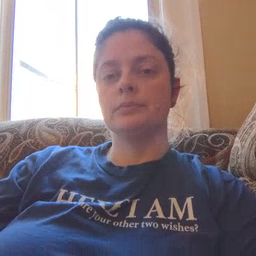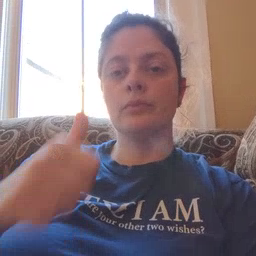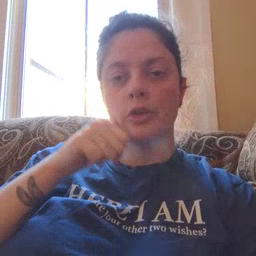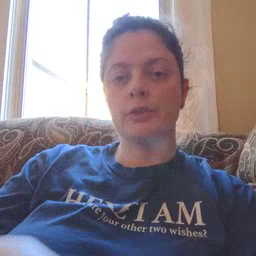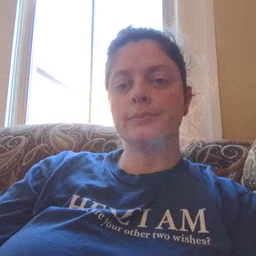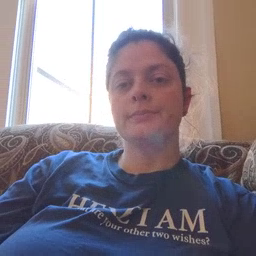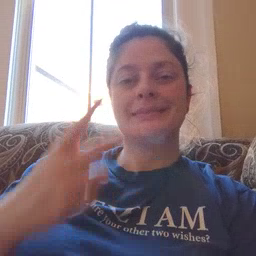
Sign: girl